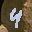
Label: 4